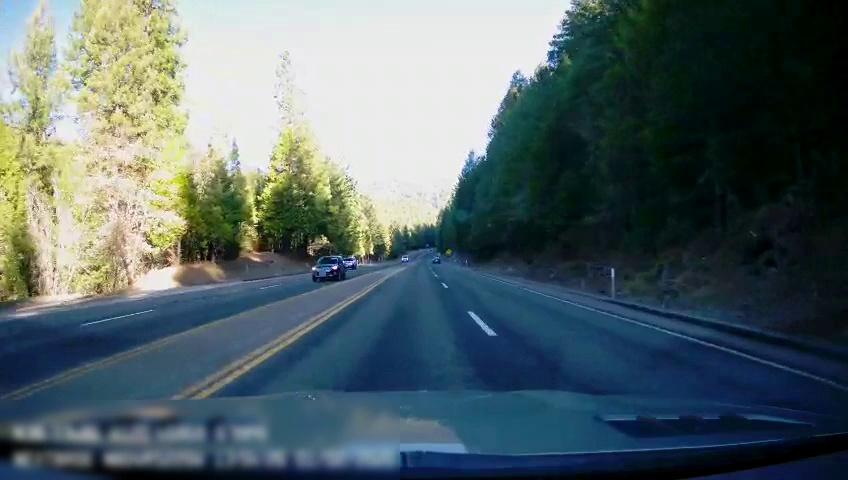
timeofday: Day
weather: Sunny
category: Drivable Space
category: Vehicles | SUV
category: Vehicles | SUV
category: Lanes | Opposite Lane
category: Lanes | Alternate Lane
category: Lanes | Current Lane
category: Lanes | Opposite Lane
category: Lanes | Current Lane
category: Lanes | Alternate Lane
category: Lanes | Opposite Lane